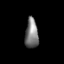
Tissue: lung
Cell type: T cells
Senescence score: 0.2018
Nuclear area (px): 386
Mean DAPI intensity: 122.663